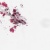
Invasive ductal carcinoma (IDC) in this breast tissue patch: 0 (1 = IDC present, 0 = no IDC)